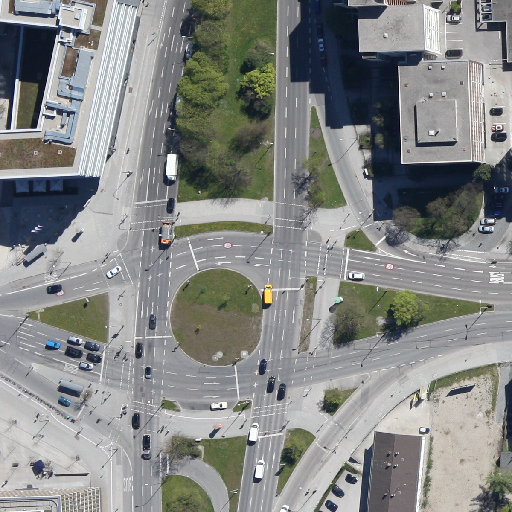
Referring expression: light-duty vehicle in the parking area